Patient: sex M, age 70
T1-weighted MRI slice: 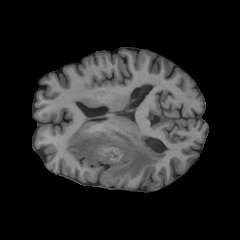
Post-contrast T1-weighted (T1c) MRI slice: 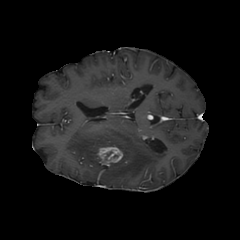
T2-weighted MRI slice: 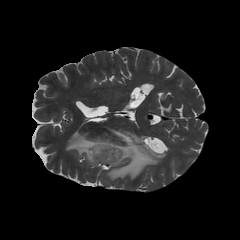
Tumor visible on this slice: yes
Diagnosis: Glioblastoma, IDH-wildtype
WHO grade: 4